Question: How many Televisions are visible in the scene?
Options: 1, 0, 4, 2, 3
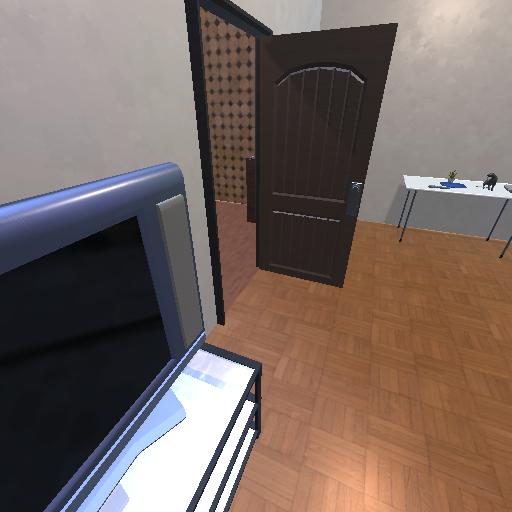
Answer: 1